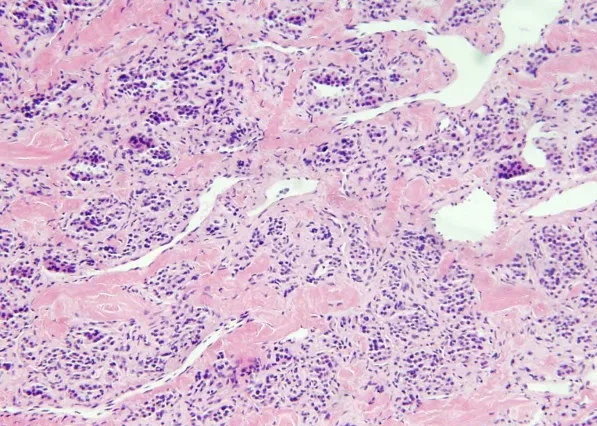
Biopsy from the cardiac mass: photomicrograph of the biopsy specimen taken from the tumor showing tumor cells arranged in a nest-like (Zellballen) pattern, in a background of thick collagenous stroma, separated by thin vascular network. (Original magnification x40; H&E stain).
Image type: pathology (h&e)